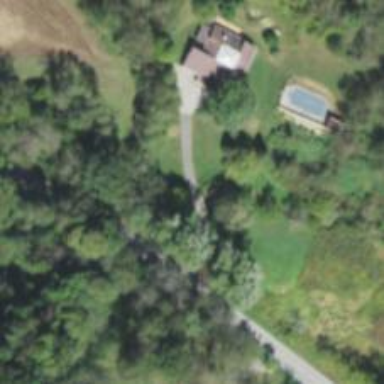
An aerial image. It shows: Driveway bridge connecting two areas.